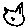
Label: cat